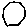
Label: hexagon